Question: I wanna make a primary key from 2 foreign keys using Hibernate entity annotation :

**
-
I tried this code but it didnt work :
'''
public class Produit implements Serializable{
@ManyToMany(fetch = FetchType.LAZY, cascade = CascadeType.ALL)
@JoinTable(name = "LigneCommande", catalog = "mkyongdb", joinColumns = {
@JoinColumn(name = "reference", nullable = false, updatable = false) },
inverseJoinColumns = { @JoinColumn(name = "commande_id",
nullable = false, updatable = false) })
private List<Commande> commande;
public List<Commande> getCommande() {
return commande;
}
public void setCommande(List<Commande> commande) {
this.commande = commande;
}
}
'''
'''
@Entity
public class Commande implements Serializable{
@ManyToMany(fetch = FetchType.LAZY, mappedBy = "commande")
private List<Produit> produit;
public List<Produit> getProduit() {
return produit;
}
public void setProduit(List<Produit> produit) {
this.produit = produit;
}
}
'''
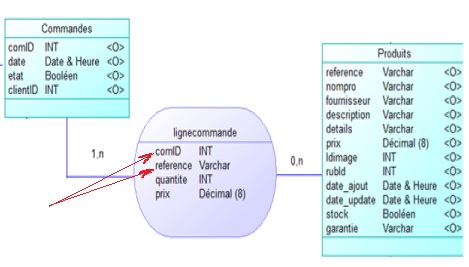
Answer: This is the solution :
'''
public class LigneCommande implements Serializable {
@EmbeddedId
protected LigneCommandePK ligneCommandePK;
@Column(name = "quantite")
private int quantite;
@Column(name = "status")
private String status;
@JoinColumn(name = "produit_id", referencedColumnName = "id", insertable = false, updatable = false)
@ManyToOne(optional = false)
private Produit produit;
@JoinColumn(name = "commande_id", referencedColumnName = "id", insertable = false, updatable = false)
@ManyToOne(optional = false)
private Commande commande;
}
'''
'''
@Entity
@Table(name = "produit")
public class Produit implements Serializable {@OneToMany(cascade = CascadeType.ALL, mappedBy = "produit")
private Collection<LigneCommande> ligneCommandeCollection;
}
'''
And this is the association class :
'''
@Embeddable
public class LigneCommandePK implements Serializable {
@Basic(optional = false)
@Column(name = "commande_id")
private int commandeId;
@Basic(optional = false)
@Column(name = "produit_id")
private int produitId;
}
'''
And it works, look at the picture :